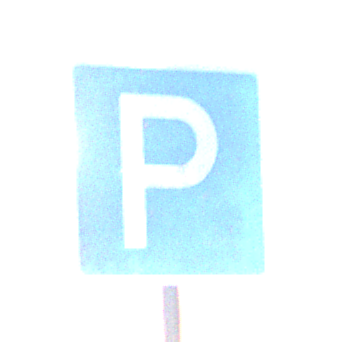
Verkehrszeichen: Parken
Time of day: SunriseSunset
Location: Outdoor (Nature)
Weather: PartlyCloudy
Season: NotSpecified
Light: Natural